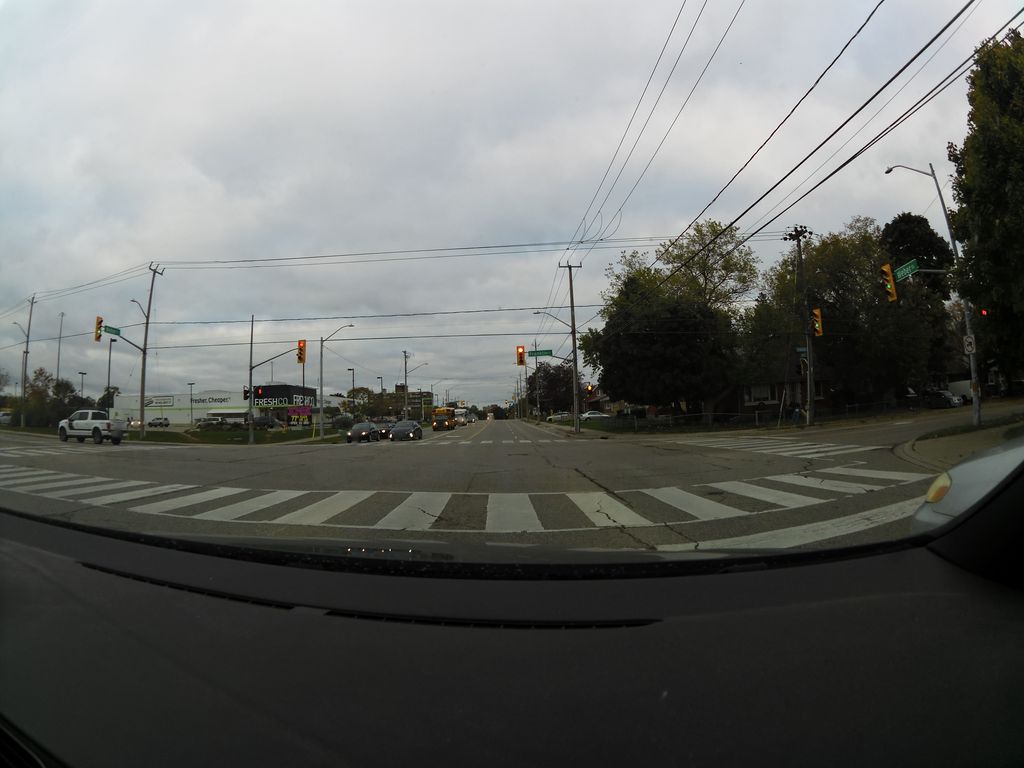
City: kitchener-waterloo